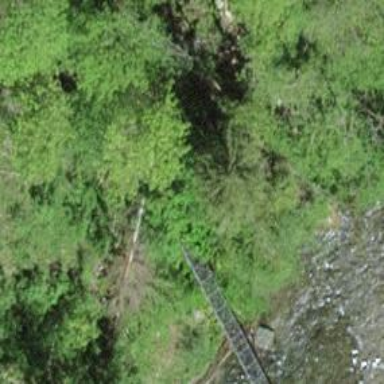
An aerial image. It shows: Path on bridge.